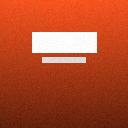
Screen state: on